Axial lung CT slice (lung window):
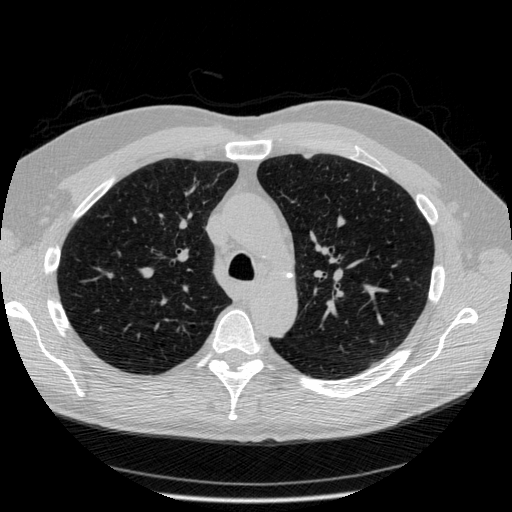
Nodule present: no